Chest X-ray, AP view. Patient: 19 years old, sex M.
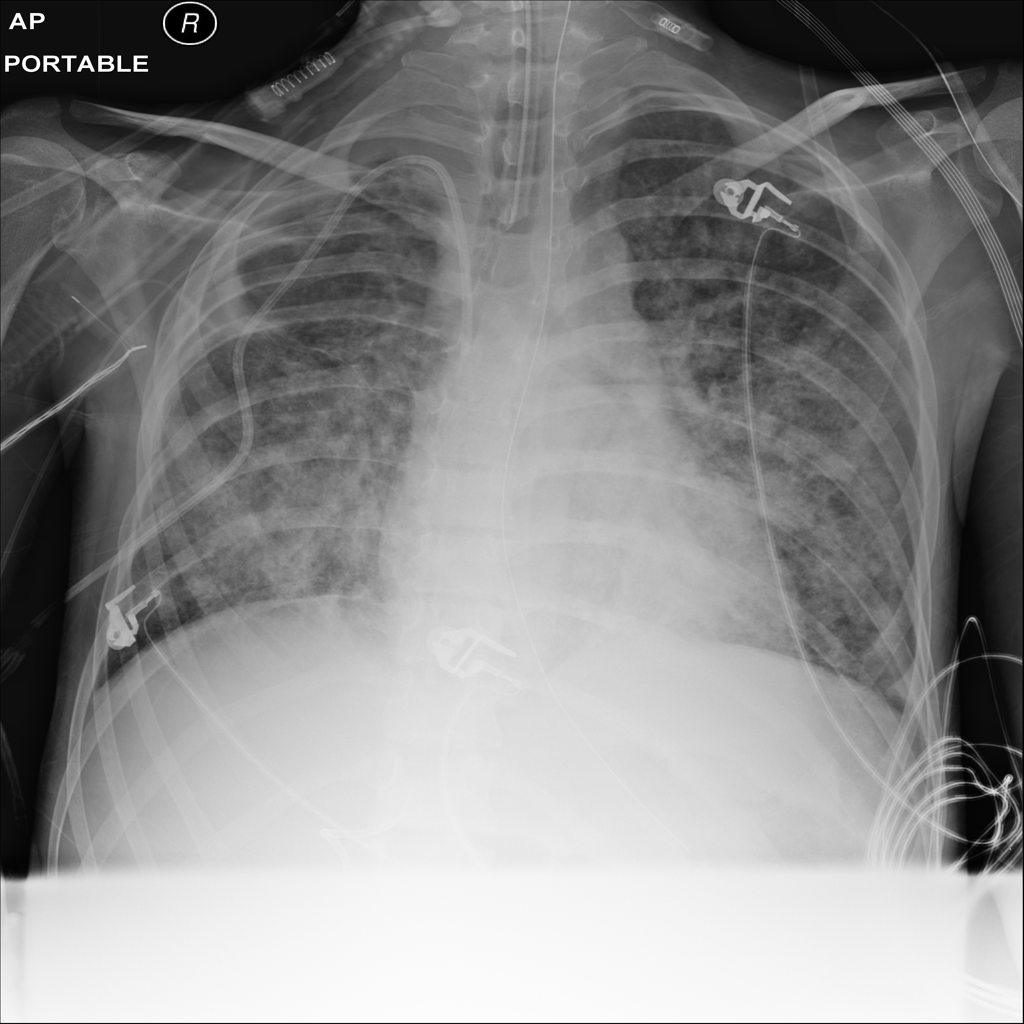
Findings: No Finding